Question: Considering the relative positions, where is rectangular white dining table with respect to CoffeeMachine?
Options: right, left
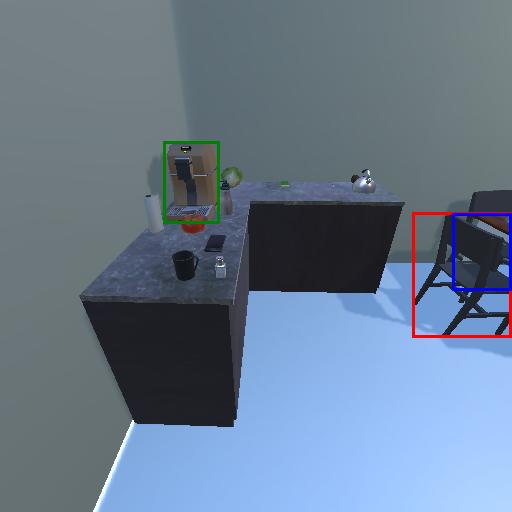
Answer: right